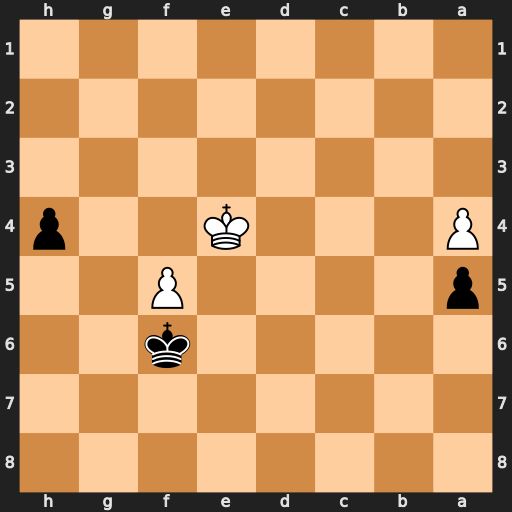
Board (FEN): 8/8/5k2/p4P2/P3K2p/8/8/8
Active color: b
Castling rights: -
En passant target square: -
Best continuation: Kg5 f6 Kxf6